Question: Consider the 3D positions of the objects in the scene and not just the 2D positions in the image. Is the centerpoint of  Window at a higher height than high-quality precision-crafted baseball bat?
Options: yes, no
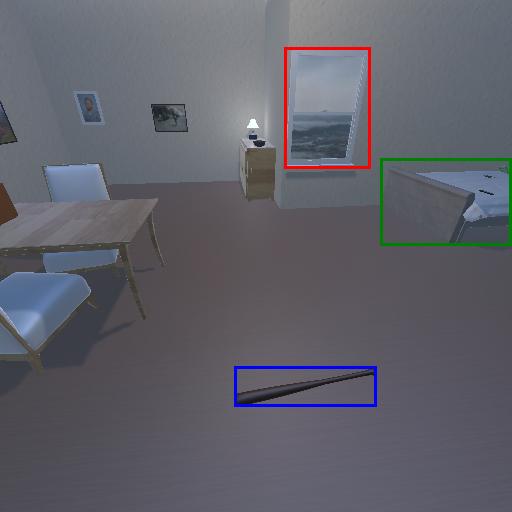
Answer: yes